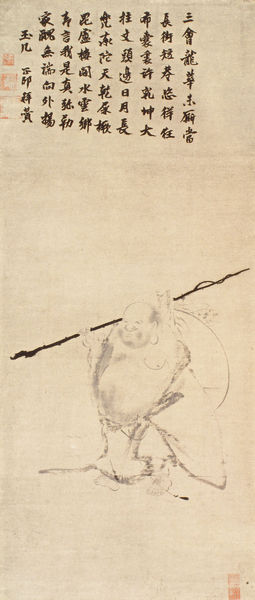
Titel: Hotei
Künstler: Mokuan Reien
Institution: Sen-Oku Hakuko Kan-Sumitomo Collection
Schlagwörter: baum, kampf, kopf, kämpfer, mann, nackt, brust, schwarz, skizze, zeichnung, rot, hochformat, alt, bart, arm, kleidung, portrait, signatur, sonne, haare, mantel, stock, japan, schrift, papier, stab, lanze, karikatur, dick, strohhut, glatze, bauch, hinterkopf, japanisch, schriftzeichen, tusche, linie, barfuß, asien, druck, schwarzweiß, schwert, text, strich, asiatisch, worte, bleistift, stempel, tinte, dicker mann, chinesisch, china, pergament, gedicht, mönch, speer, stange, meister, kalligraphie, fernost, gedichte, kalligrafie, buddha, sumo, kami, kanji, sunterschrift, sumo ringer